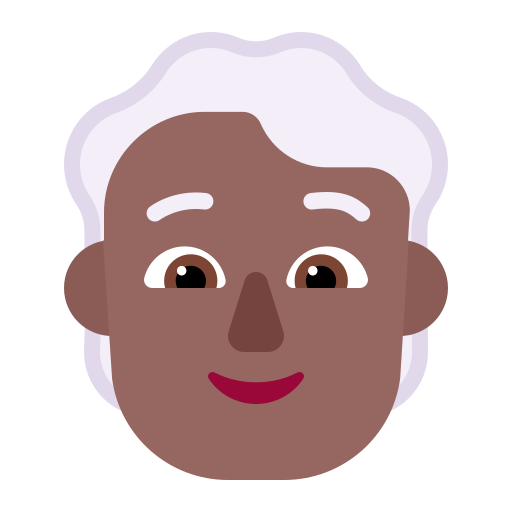
person white hair flat  dark